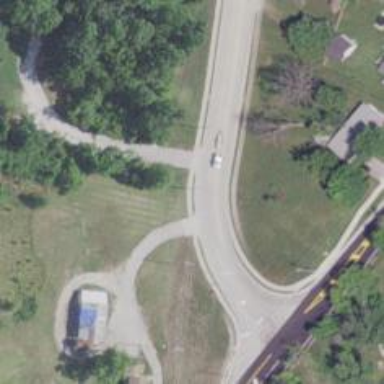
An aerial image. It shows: Unmarked crossing on the road.